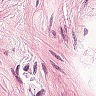
Metastatic tissue present: no